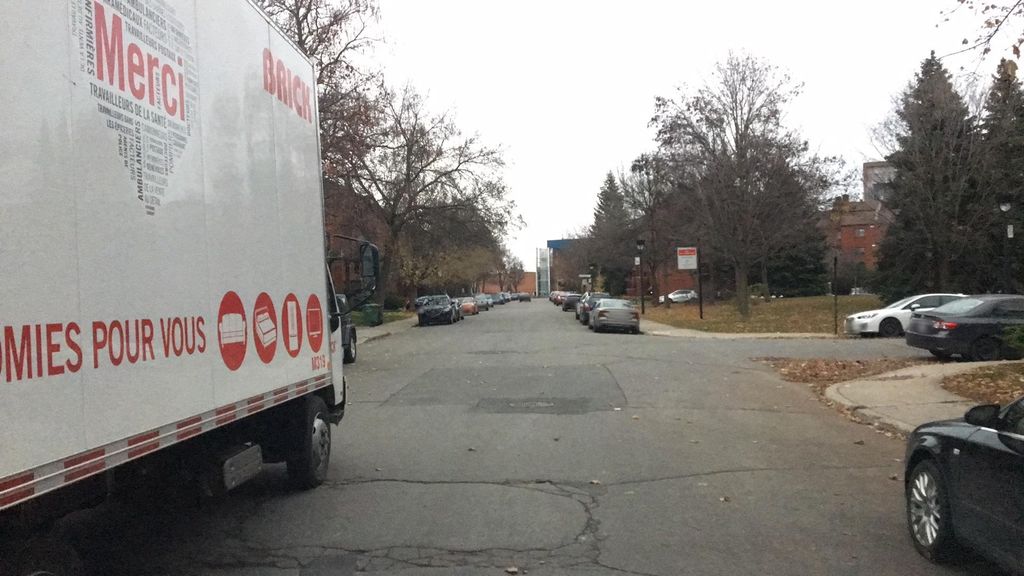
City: montreal